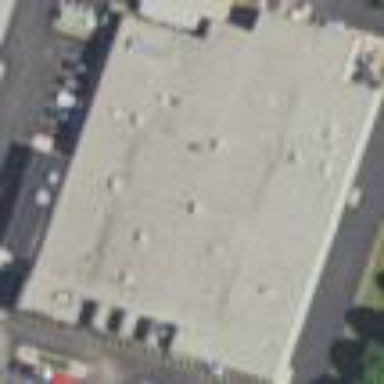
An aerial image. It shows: Supermarket building.